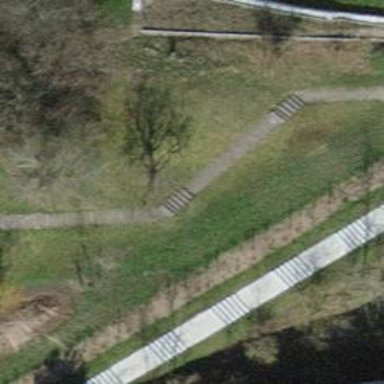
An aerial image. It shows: Road with steps.